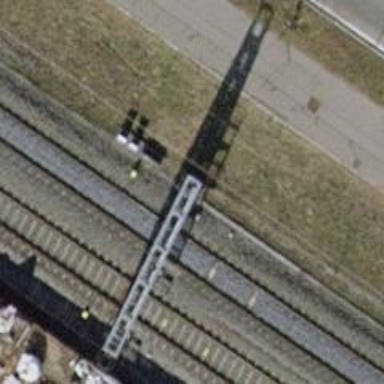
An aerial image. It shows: Railway signal.